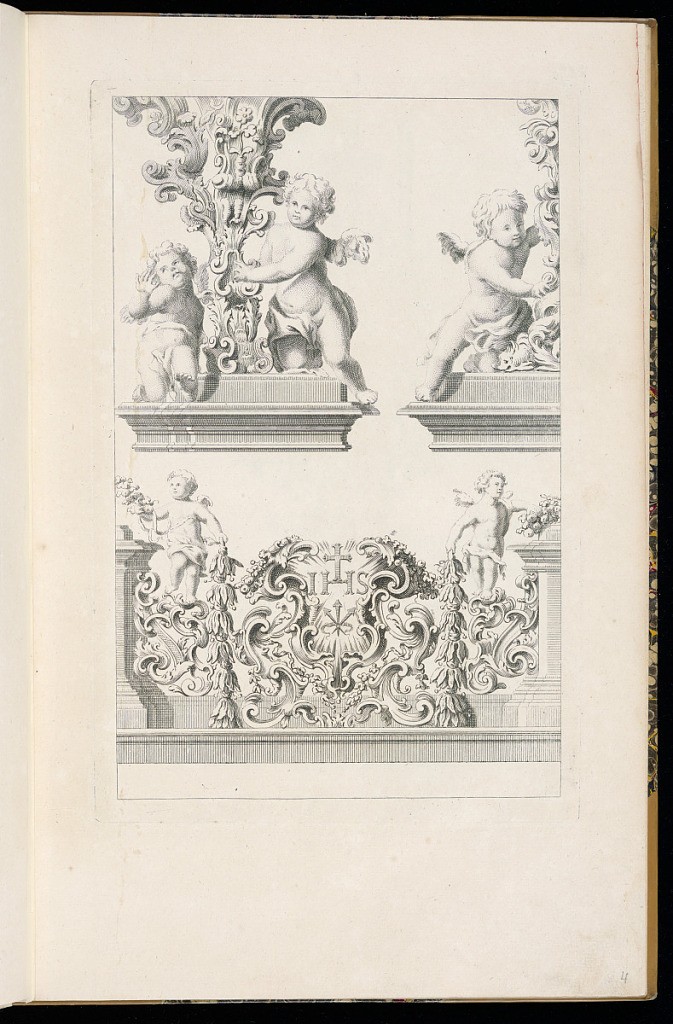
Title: Designs for Sculpted Ornament and a Screen or Balustrade
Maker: Thomas Germain, French, 1673 – 1748
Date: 1748
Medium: Etching on paper
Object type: Print
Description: Designs for ornamental metalwork, possibly a screen or balustrade along the bottom and above two bases for candelabras or other objects flanked by winged putti (children). The metalwork features flowers, c-scrolls, scrolling leaves, festoons of leaves, fleurons, scrolling acanthus leaves, and a cross with religious iconography.